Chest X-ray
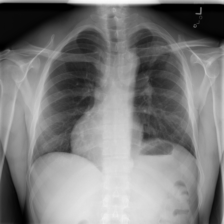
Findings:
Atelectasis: negative
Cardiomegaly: negative
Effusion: negative
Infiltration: negative
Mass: negative
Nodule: negative
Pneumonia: negative
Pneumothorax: negative
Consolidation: negative
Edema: negative
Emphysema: negative
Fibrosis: negative
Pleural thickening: negative
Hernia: negative